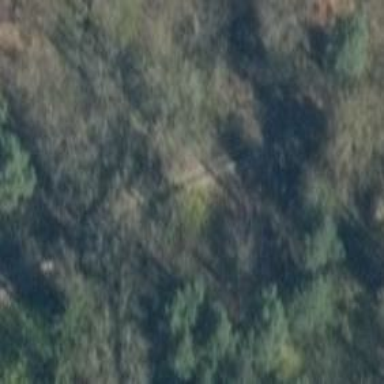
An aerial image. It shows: Track with grade 2 tracktype.